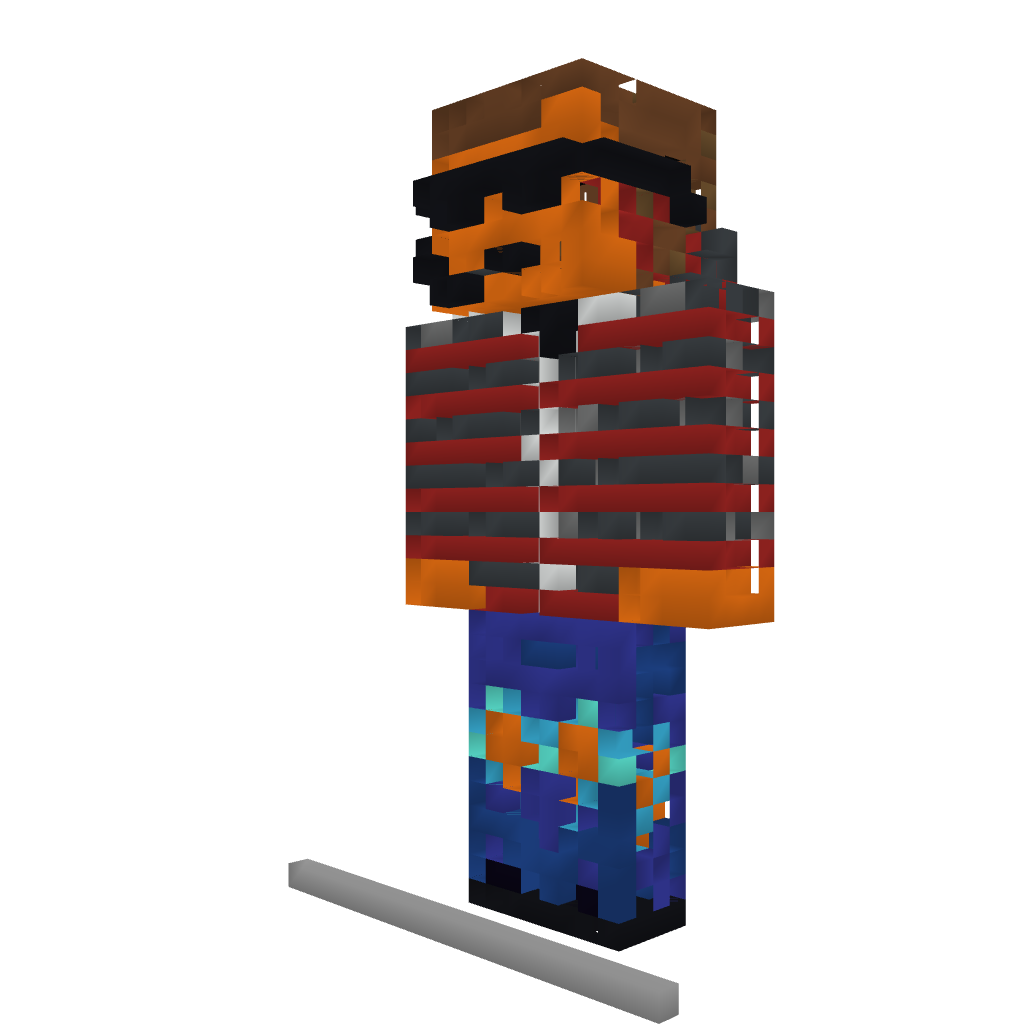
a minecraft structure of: Zelthum